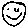
Label: smiley face